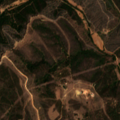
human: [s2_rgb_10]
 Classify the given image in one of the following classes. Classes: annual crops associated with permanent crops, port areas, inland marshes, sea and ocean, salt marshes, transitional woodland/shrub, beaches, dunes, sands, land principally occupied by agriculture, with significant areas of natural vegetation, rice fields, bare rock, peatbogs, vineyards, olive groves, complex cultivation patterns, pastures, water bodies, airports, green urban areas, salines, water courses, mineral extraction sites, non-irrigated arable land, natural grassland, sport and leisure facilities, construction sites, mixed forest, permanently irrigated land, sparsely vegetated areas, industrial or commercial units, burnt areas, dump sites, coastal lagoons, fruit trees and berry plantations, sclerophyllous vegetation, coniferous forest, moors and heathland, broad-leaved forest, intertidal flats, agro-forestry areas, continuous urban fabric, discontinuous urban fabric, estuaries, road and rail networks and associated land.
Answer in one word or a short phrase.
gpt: broad-leaved forest, sclerophyllous vegetation, transitional woodland/shrub